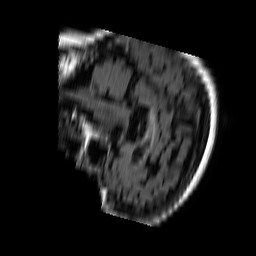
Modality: FLAIR
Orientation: sagittal
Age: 68
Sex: female
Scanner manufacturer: philips
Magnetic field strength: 1.5 T
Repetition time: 6 s
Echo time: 0.12 s